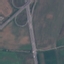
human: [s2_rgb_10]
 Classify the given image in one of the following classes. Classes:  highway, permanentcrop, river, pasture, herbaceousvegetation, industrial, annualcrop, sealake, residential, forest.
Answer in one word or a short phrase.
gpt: Highway